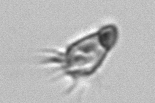
Label: Paratontonia_gracillima